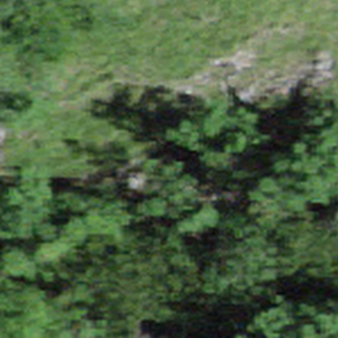
Label: other